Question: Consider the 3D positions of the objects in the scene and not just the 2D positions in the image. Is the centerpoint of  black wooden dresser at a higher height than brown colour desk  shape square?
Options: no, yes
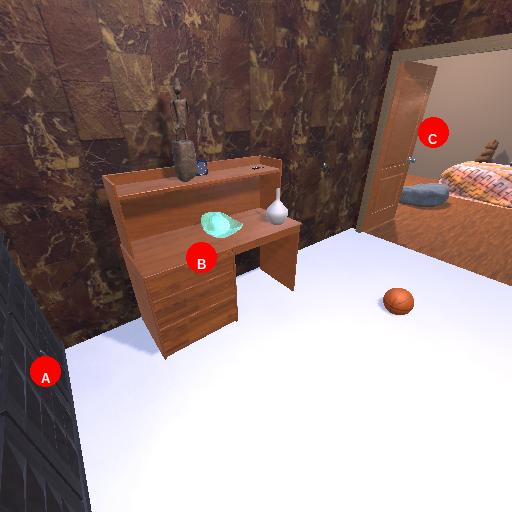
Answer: no